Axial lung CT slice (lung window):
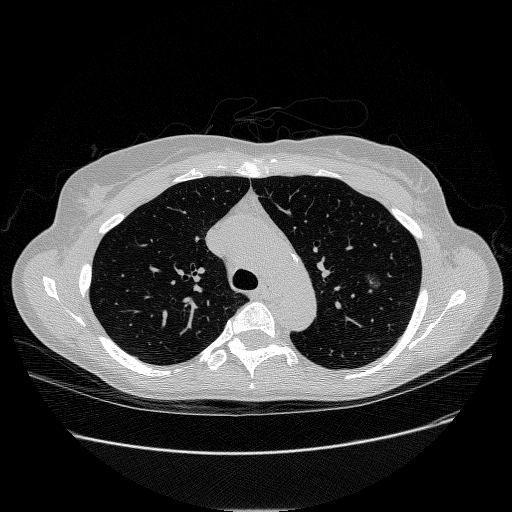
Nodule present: yes
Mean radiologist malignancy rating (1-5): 3.25